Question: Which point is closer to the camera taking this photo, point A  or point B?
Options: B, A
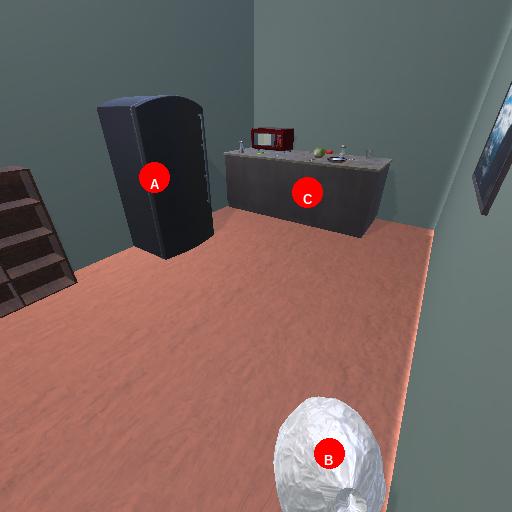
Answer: B